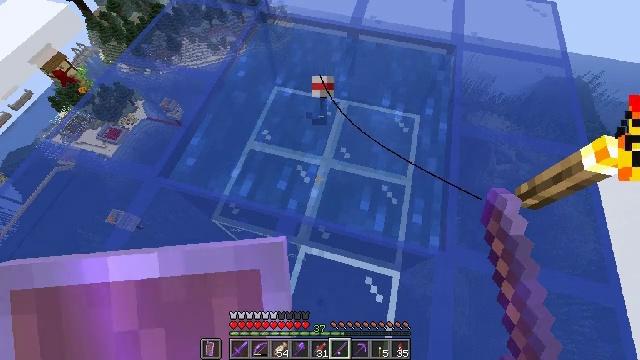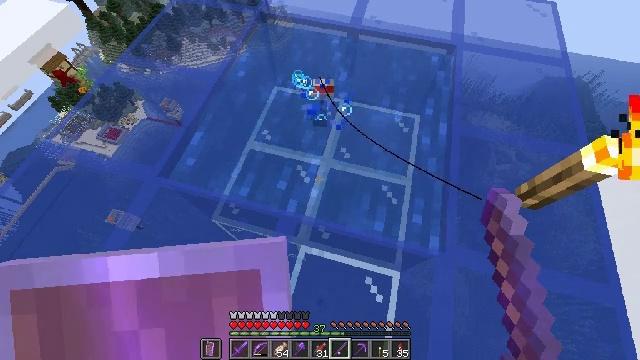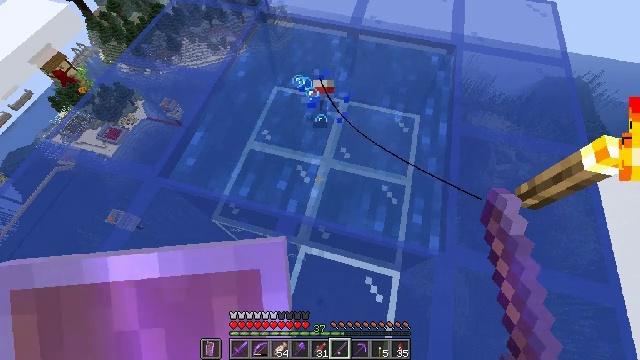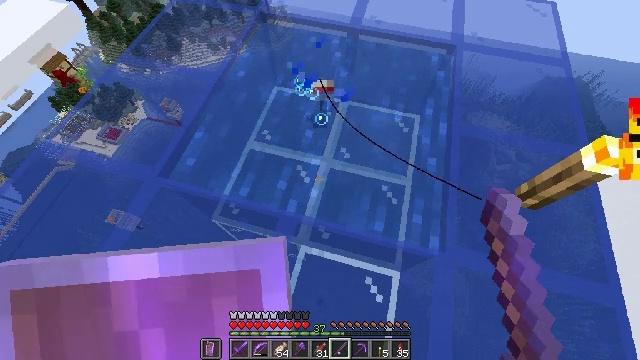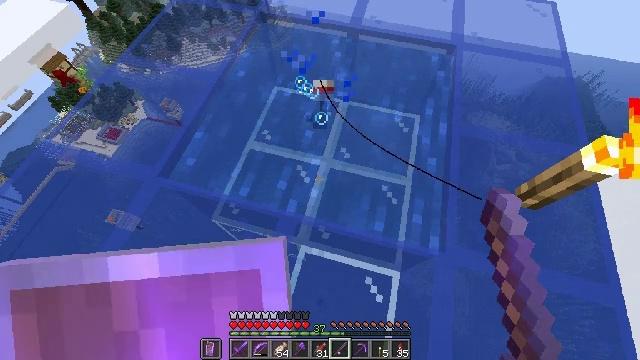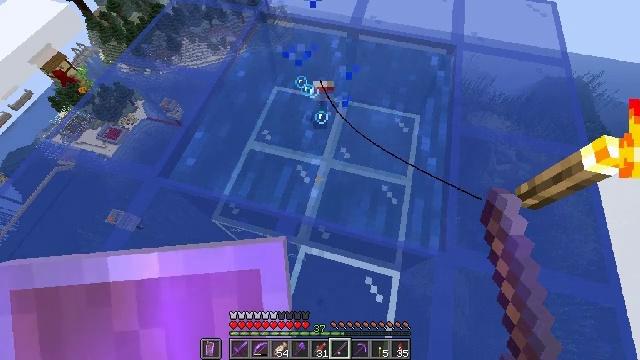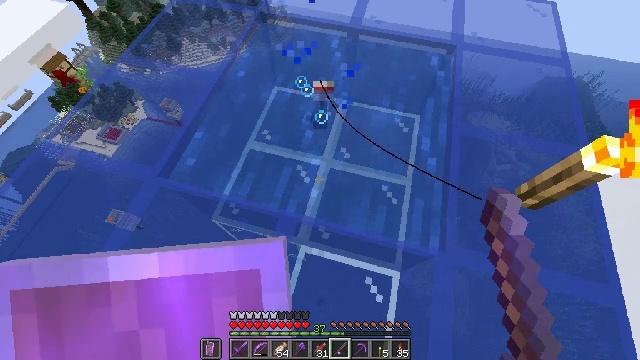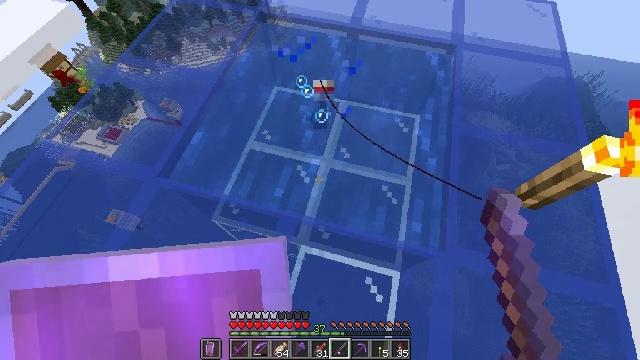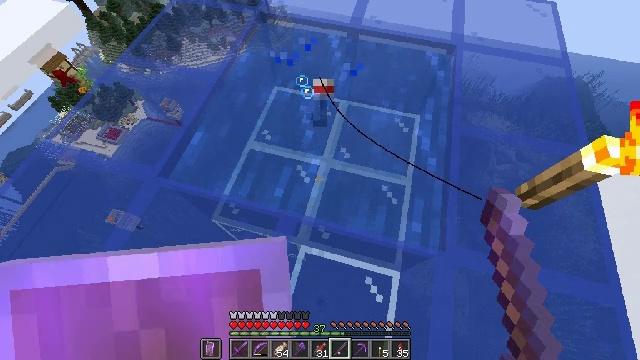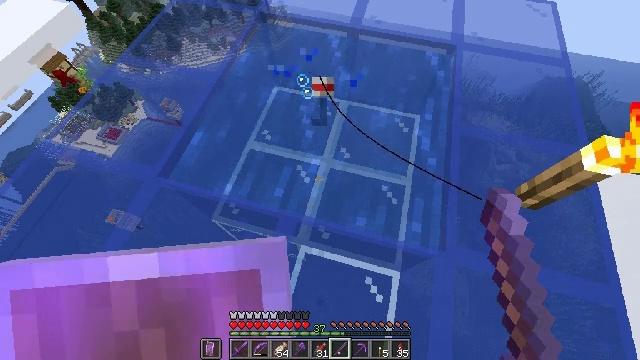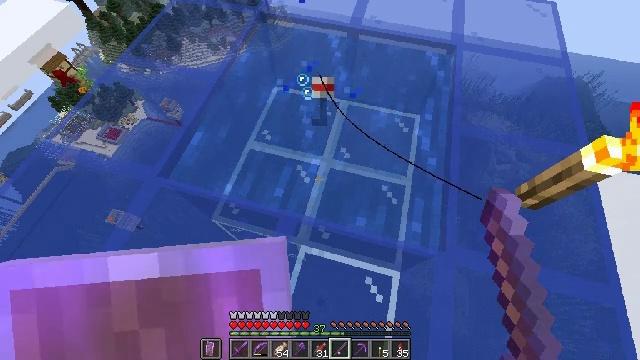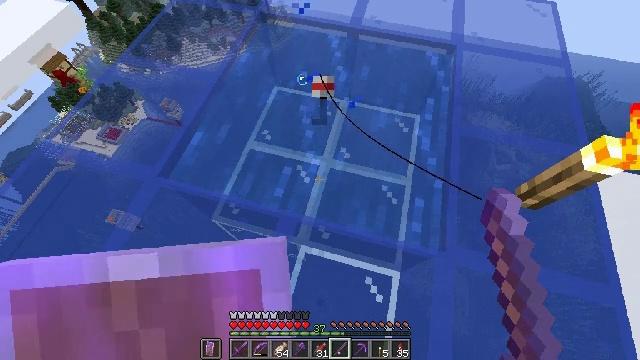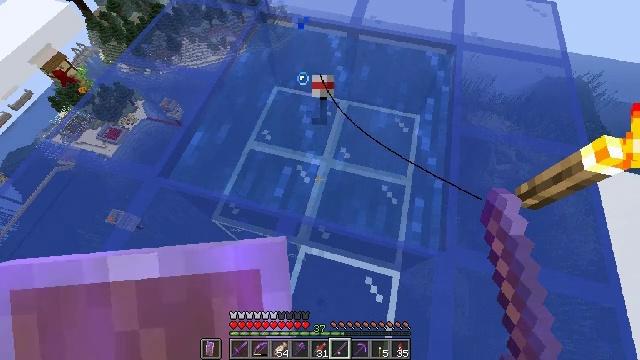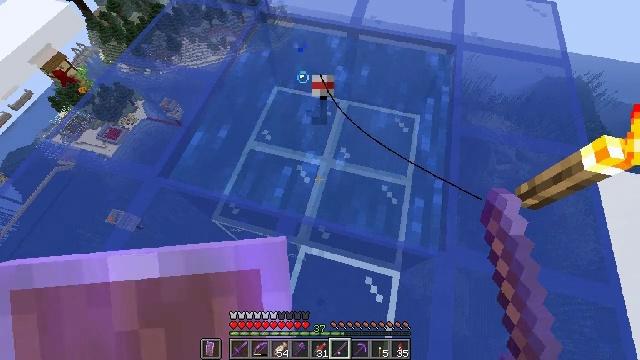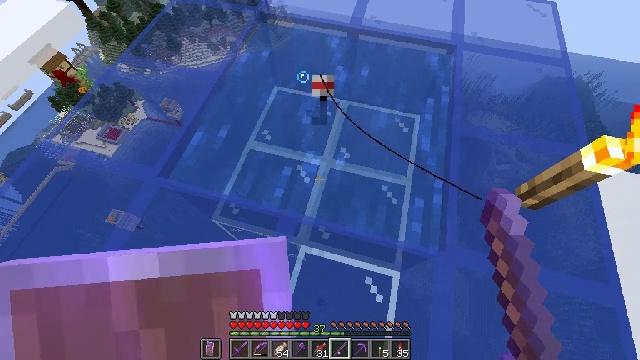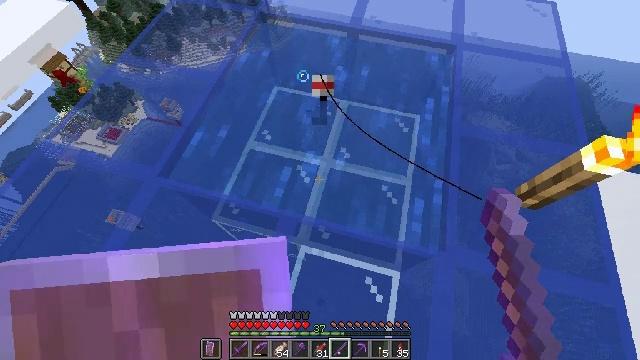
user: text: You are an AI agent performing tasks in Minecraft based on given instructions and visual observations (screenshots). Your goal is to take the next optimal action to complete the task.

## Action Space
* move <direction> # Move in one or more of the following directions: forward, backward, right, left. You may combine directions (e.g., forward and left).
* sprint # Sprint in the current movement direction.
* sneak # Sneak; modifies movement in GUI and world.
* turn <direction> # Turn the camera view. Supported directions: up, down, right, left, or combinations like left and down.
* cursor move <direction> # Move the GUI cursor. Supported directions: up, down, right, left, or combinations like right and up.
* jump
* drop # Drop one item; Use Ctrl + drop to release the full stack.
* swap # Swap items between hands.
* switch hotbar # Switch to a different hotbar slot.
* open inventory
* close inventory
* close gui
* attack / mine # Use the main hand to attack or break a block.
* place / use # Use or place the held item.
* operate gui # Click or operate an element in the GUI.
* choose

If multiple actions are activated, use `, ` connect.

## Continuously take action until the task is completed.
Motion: motion action
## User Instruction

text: Remove a bowl from the inventory.
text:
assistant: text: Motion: no_op
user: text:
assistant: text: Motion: no_op
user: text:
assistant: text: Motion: no_op
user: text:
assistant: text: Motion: no_op
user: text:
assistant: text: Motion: no_op
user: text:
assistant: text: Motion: no_op
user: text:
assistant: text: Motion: no_op
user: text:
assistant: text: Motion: no_op
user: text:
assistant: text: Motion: no_op
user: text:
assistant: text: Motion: no_op
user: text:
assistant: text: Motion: no_op
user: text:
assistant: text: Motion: no_op
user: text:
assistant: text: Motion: no_op
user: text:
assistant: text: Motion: no_op
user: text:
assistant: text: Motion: no_op
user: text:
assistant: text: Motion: no_op
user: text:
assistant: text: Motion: no_op
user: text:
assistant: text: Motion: no_op
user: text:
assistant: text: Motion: no_op
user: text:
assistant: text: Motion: no_op
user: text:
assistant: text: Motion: no_op
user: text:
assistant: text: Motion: no_op
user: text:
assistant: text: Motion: no_op
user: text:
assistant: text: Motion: no_op
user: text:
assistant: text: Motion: no_op
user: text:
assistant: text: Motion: no_op
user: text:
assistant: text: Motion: no_op
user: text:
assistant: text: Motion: no_op
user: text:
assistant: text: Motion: no_op
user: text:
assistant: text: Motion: no_op